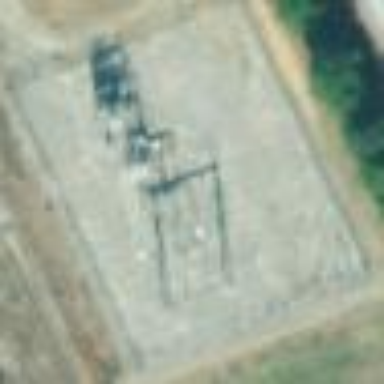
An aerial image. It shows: Industrial substation surrounded by fence.